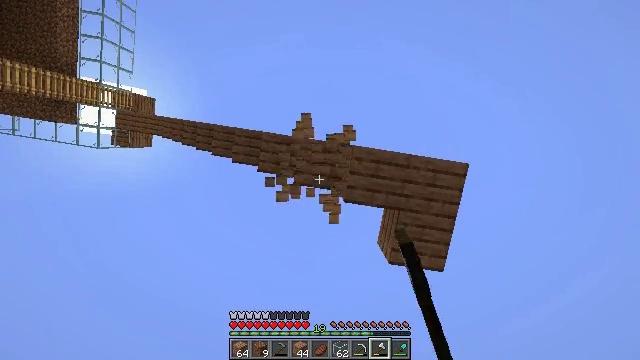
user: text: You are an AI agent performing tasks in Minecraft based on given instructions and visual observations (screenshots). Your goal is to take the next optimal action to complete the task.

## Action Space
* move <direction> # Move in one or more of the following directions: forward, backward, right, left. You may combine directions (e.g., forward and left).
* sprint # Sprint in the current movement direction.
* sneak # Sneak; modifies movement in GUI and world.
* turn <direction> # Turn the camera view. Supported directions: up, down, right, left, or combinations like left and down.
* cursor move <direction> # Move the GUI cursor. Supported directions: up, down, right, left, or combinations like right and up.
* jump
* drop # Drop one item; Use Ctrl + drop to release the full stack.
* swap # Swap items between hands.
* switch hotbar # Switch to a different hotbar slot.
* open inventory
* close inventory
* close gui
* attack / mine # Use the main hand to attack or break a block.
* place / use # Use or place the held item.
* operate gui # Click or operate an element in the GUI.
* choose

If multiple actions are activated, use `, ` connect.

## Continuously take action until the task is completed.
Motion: motion action
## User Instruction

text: Attack the jungle planks to collect them.
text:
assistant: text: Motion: attack / mine